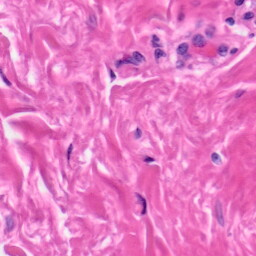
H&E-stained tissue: Skin